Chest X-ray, AP view. Patient: 54 years old, sex M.
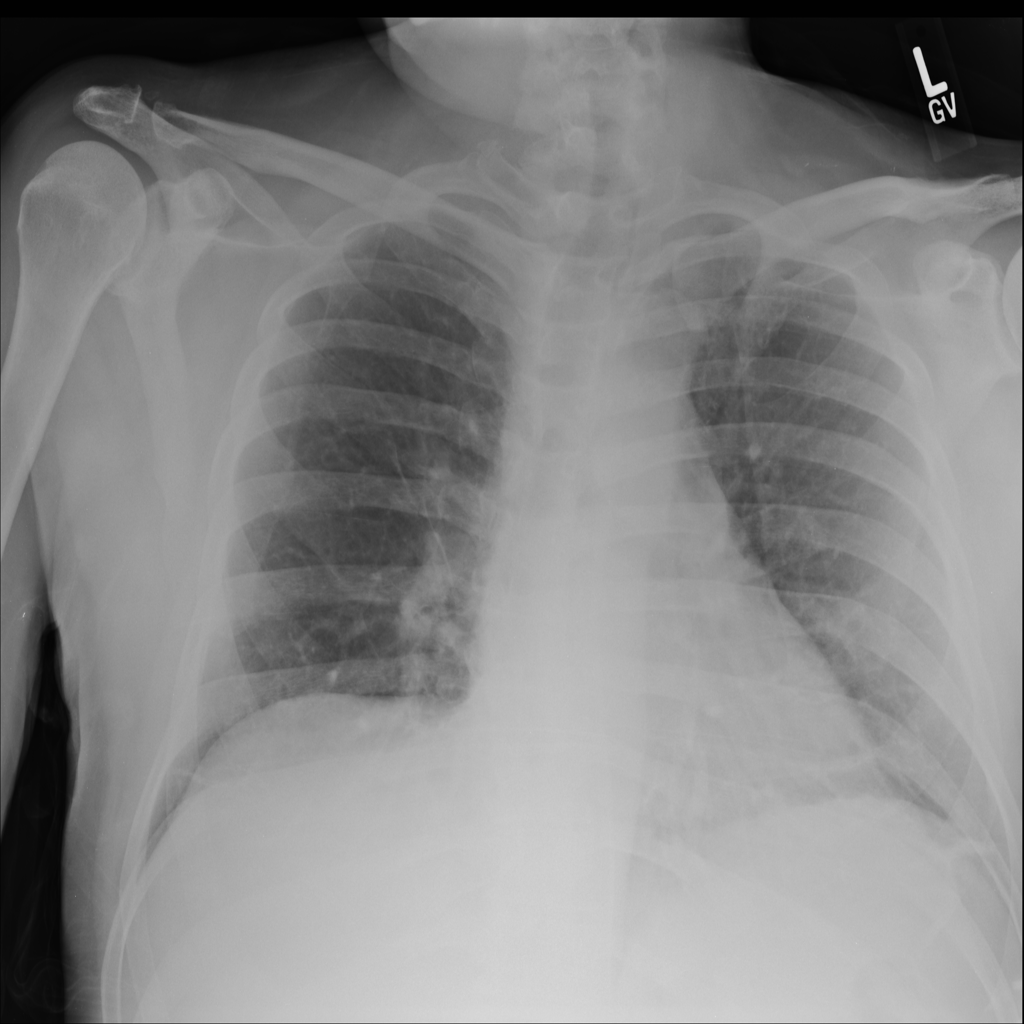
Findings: Atelectasis